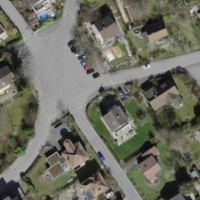
EUNIS habitat code: 54
Species observed at this site:
Dianthus armeria